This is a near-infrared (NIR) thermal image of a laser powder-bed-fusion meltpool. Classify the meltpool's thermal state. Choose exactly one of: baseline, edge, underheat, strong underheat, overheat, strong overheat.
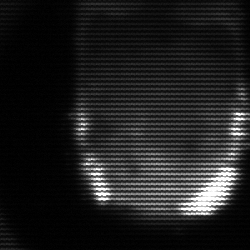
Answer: baseline